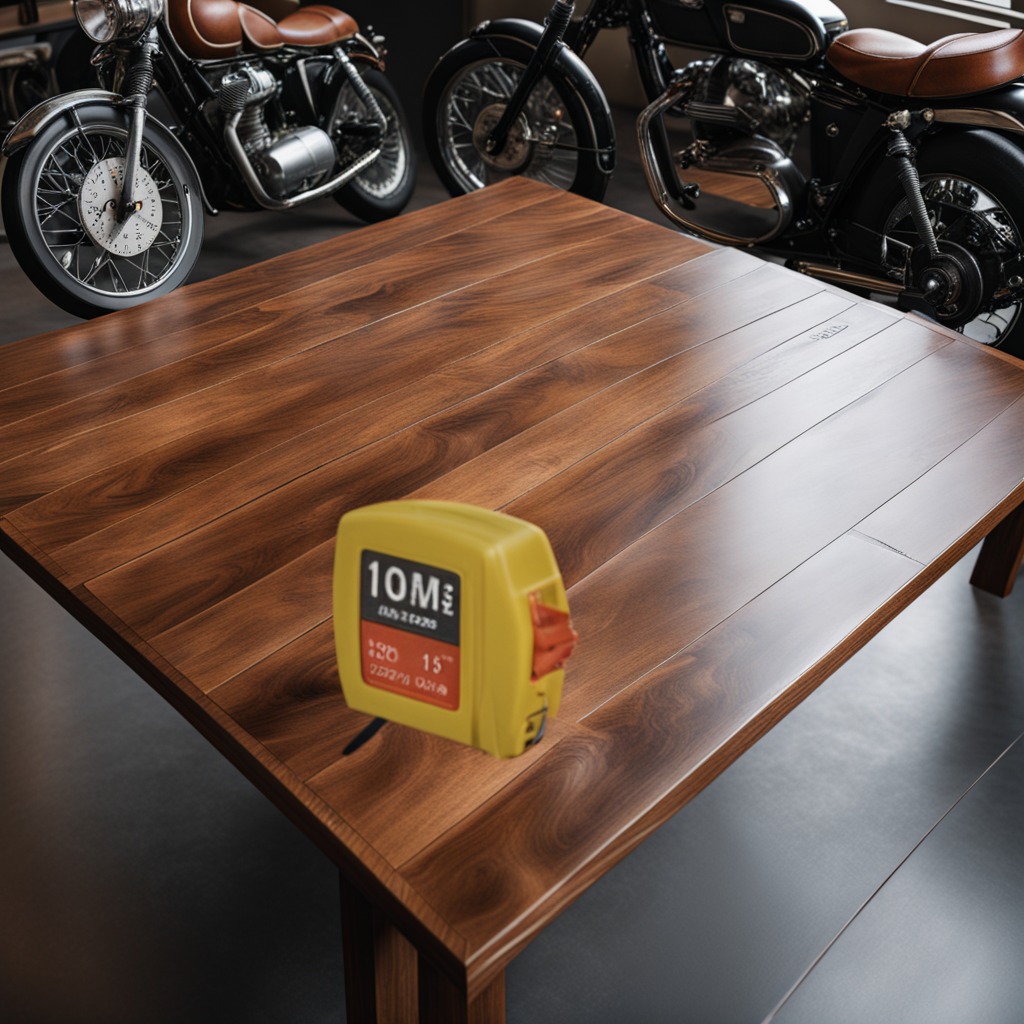
A measuring tape is lying on an oil-spilled wooden table in a vintage motorcycle garage.